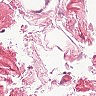
Metastatic tissue present: no